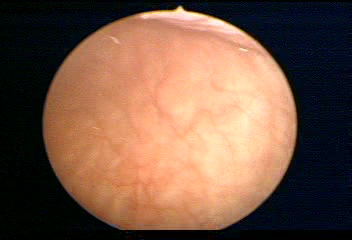
Modality: WLC
Class: Normal mucosa
Bladder cancer association: No